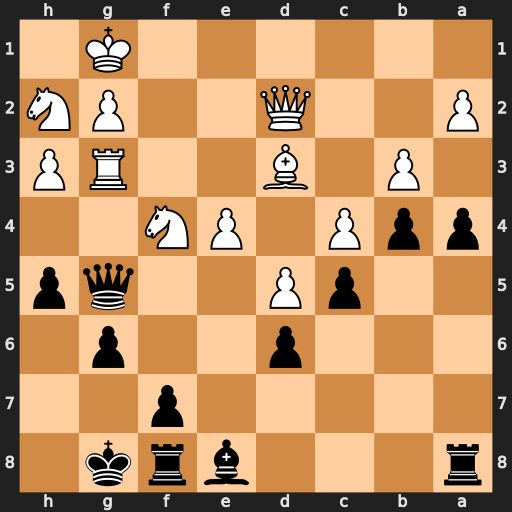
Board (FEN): r3brk1/5p2/3p2p1/2pP2qp/ppP1PN2/1P1B2RP/P2Q2PN/6K1
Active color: b
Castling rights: -
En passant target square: -
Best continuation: Qxg3 Nf3 axb3